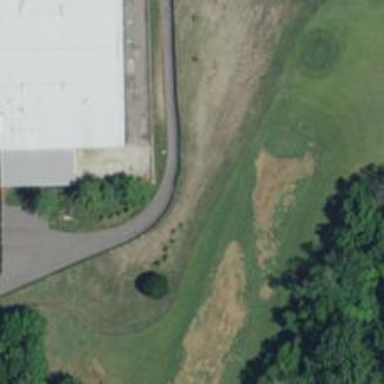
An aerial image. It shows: Footway that resembles golf path.